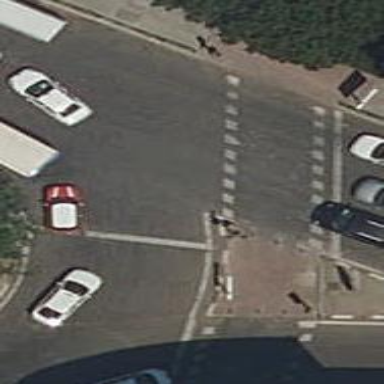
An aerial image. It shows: Road with traffic signals.